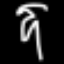
Label: palm tree